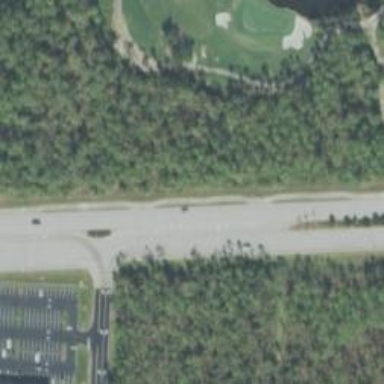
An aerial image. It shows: Secondary link road.